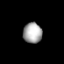
Tissue: prostate
Cell type: T cells
Senescence score: 0.3538
Nuclear area (px): 377
Mean DAPI intensity: 169.767